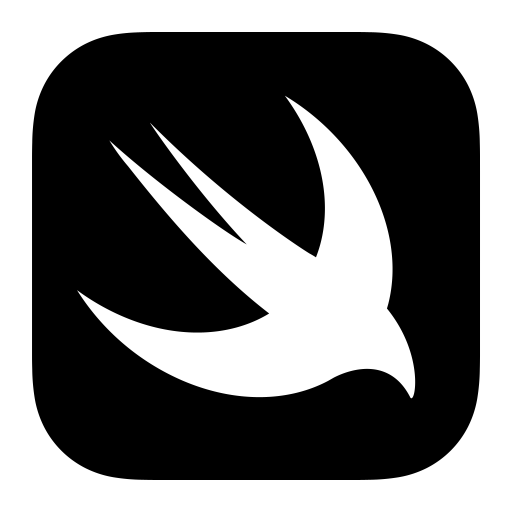
Tags: icon, FontAwesome, fa-icon, brand, swift